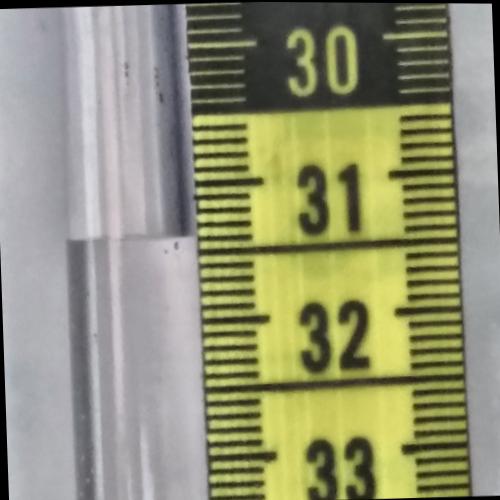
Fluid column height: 31.4 cm